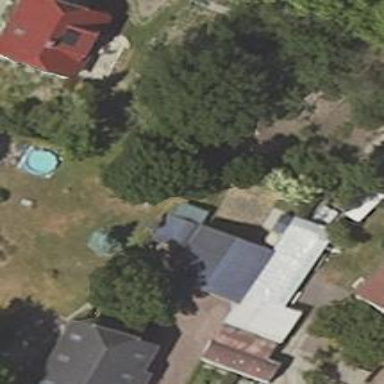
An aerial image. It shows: Shed building.